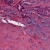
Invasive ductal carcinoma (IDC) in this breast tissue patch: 1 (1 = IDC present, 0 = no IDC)